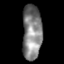
Tissue: skin
Cell type: Fibroblasts
Senescence score: 0.7945
Nuclear area (px): 1043
Mean DAPI intensity: 129.359